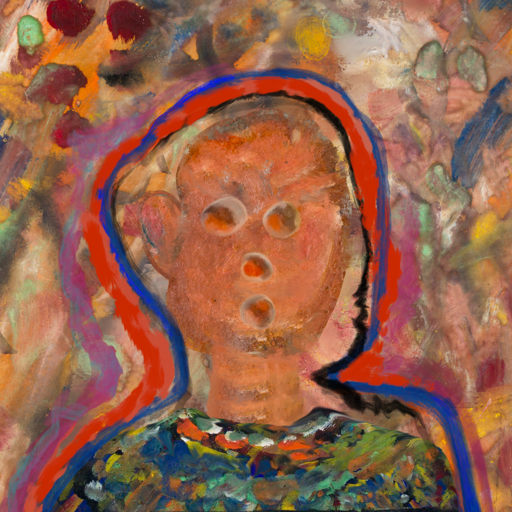
Background: Mother_And_Son_Mother, Head And Neck Front: Boggyland, Face Front: Rupkatha, Bust: An_Impression, Hair Front: Experience, Head Accessory: Blank, Second Necklace: Blank, Necklace: Blank, Baby: Blank